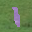
Label: 1